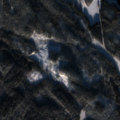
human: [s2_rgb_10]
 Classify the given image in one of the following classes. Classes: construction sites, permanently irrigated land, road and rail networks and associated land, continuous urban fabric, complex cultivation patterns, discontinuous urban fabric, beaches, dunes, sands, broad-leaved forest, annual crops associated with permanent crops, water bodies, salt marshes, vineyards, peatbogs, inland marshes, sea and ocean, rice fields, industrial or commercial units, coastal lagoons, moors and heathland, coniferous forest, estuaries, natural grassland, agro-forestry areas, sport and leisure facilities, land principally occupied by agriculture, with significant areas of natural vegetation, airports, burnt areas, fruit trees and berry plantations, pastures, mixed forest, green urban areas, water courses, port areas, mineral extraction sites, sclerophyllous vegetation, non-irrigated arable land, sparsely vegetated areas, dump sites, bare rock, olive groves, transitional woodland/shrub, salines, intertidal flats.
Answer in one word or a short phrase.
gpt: coniferous forest, mixed forest